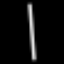
Label: diamond